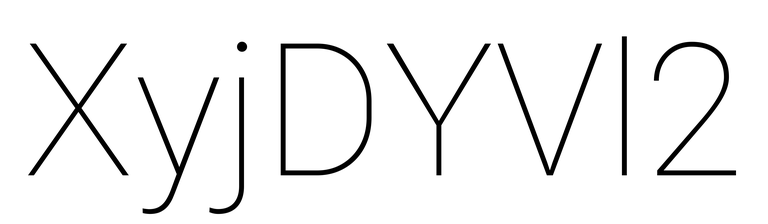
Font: Roboto_Thin